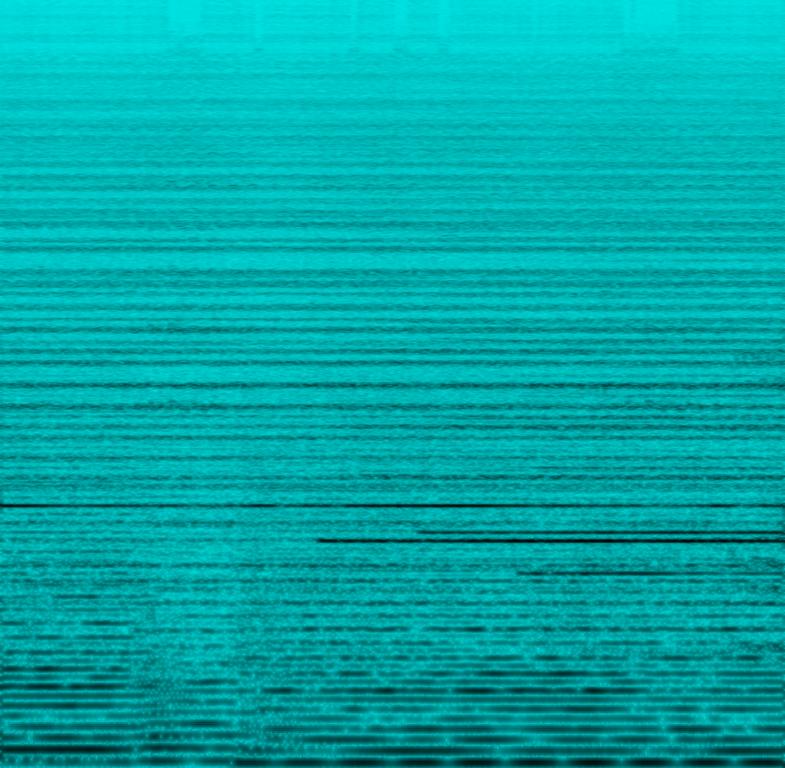
Sinister sounding orchestral music with a foreboding low string melody using a tritone interval while the high strings and female choir hold a dissonant chord.